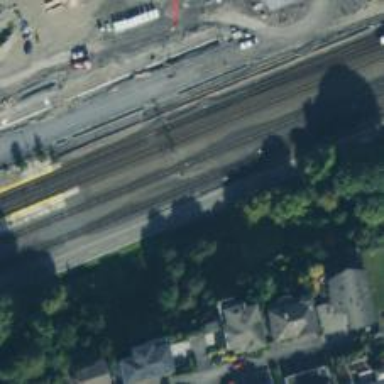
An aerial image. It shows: Railway signal.